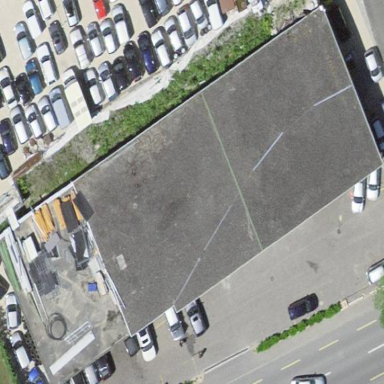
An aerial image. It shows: Building.